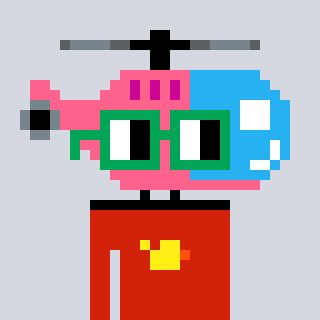
a pixel art character with square green glasses, a helicopter-shaped head and a red-colored body on a cool background